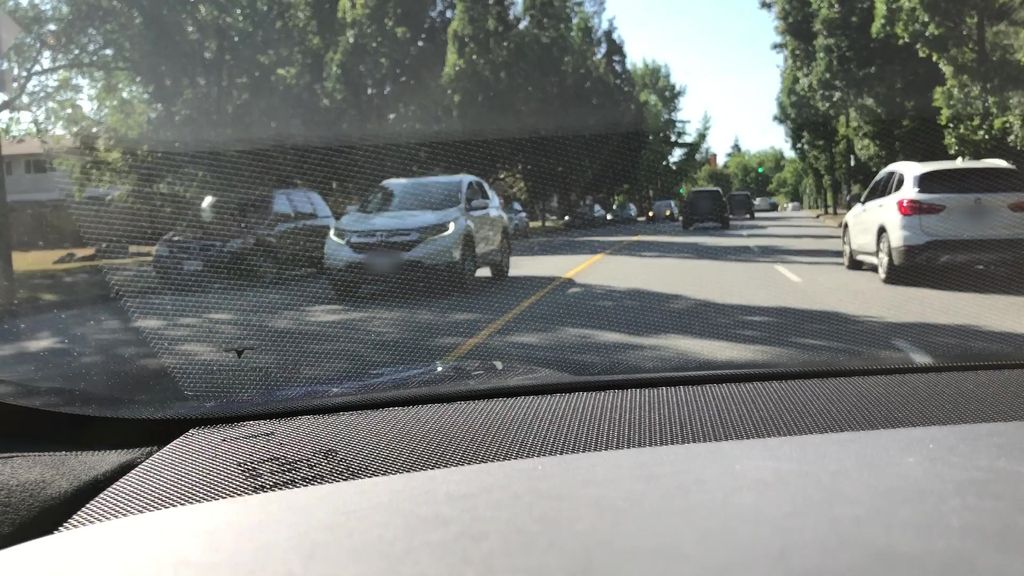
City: vancouver